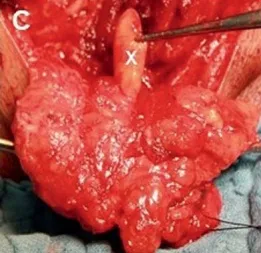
Intraoperative view showing a "finger-like" growth of the lipoma.
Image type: medical_photograph (other_medical_photograph)